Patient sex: M
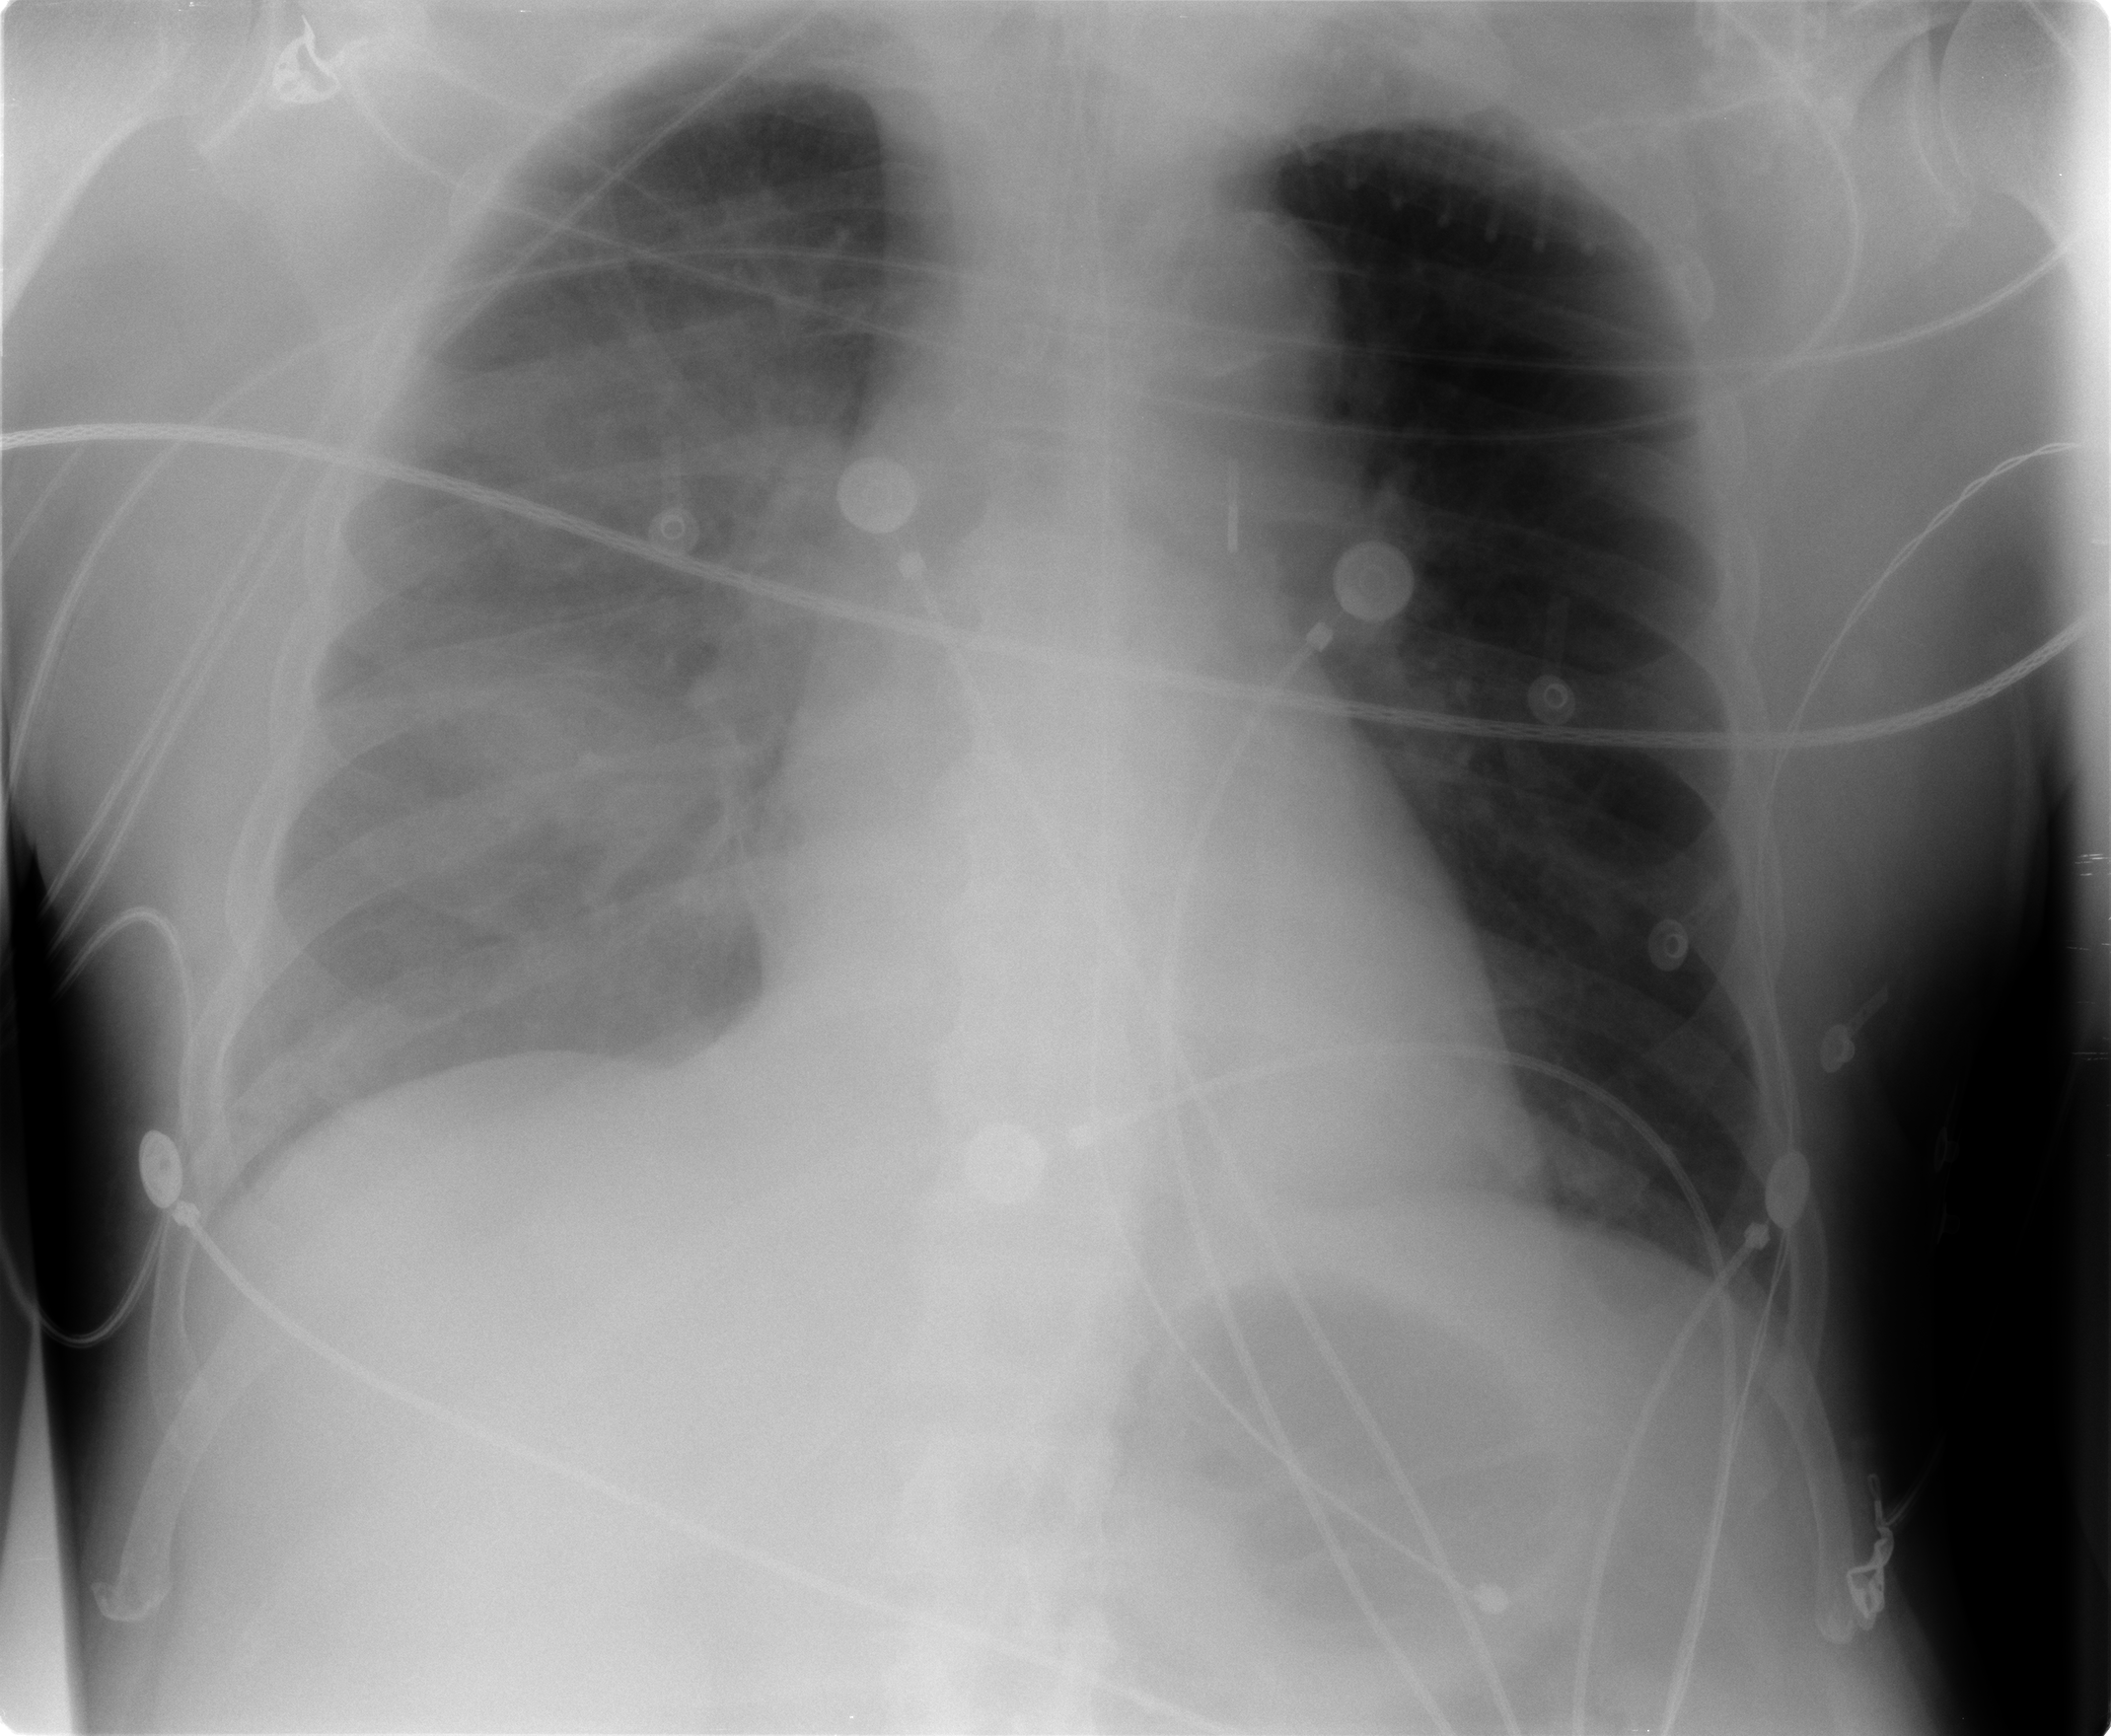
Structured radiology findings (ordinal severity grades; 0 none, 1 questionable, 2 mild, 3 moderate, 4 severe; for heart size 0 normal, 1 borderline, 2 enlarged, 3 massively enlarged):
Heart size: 0
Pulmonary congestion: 0
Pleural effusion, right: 0
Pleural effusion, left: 0
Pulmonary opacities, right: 2
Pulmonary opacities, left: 2
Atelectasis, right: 3
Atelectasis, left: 2